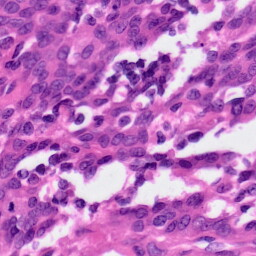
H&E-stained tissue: Ovarian